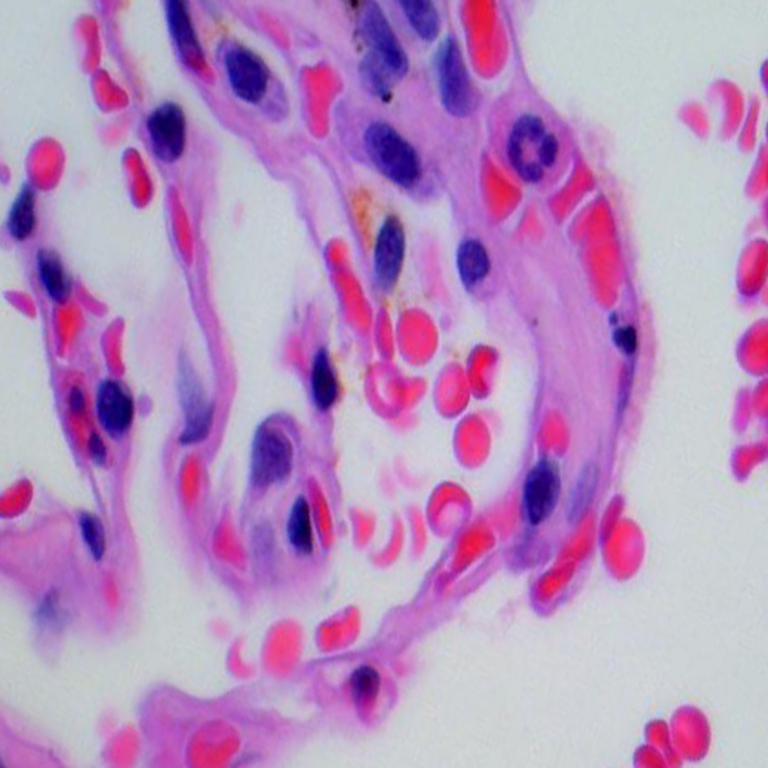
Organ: lung
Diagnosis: benign